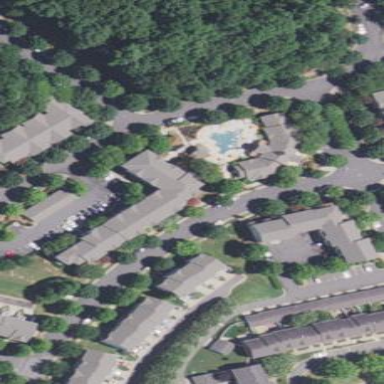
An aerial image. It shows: Image showing building with apartments.